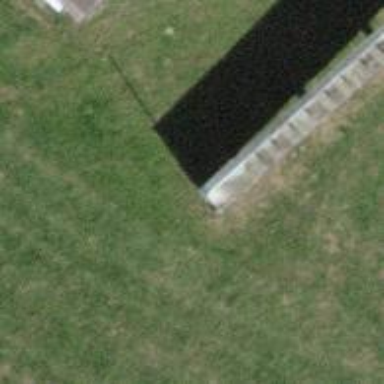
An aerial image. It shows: Wall barrier.